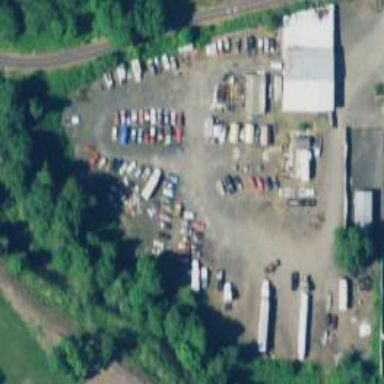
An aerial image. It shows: Scrap yard located in industrial area.